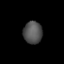
Tissue: lung
Cell type: Endothelial cells
Senescence score: 0.2268
Nuclear area (px): 415
Mean DAPI intensity: 81.622